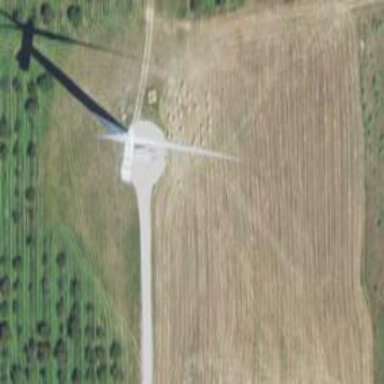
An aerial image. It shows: Wind turbine generator made by Vestas. The generator utilizes wind as its power source and belongs to the horizontal axis type.